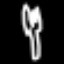
Label: fork